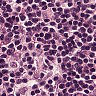
Metastatic tissue present: no